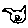
Label: cat